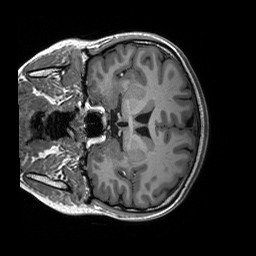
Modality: T1w
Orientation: coronal
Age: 18
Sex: female
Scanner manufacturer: siemens
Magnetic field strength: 3 T
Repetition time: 2.53 s
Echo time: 0.00227 s